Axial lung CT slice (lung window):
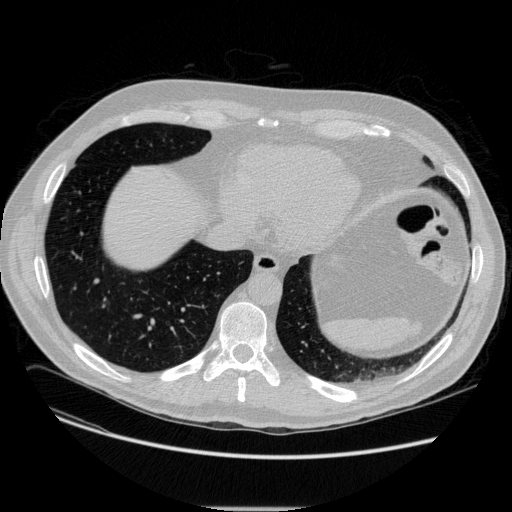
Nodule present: no